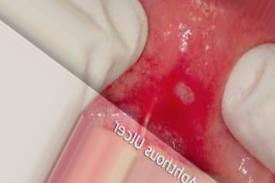
Condition: Mouth Ulcer